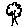
Label: tree